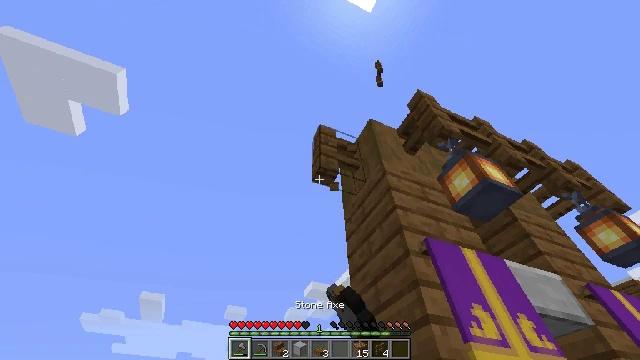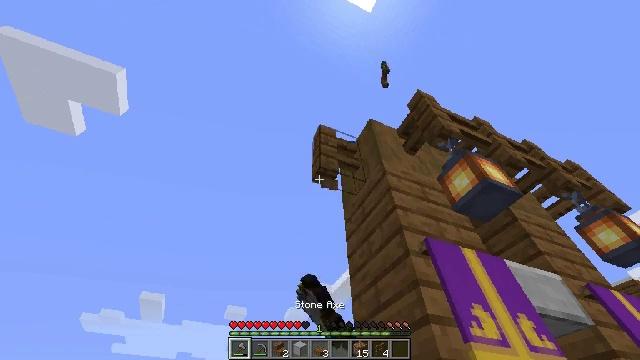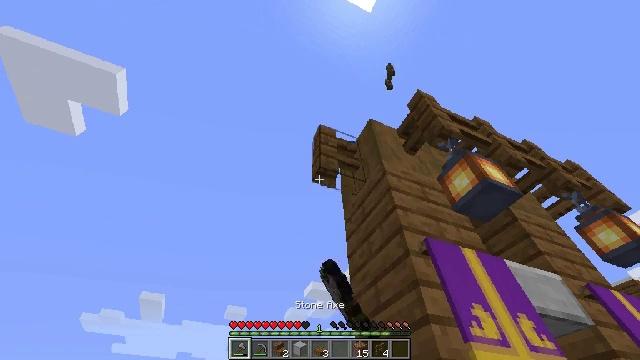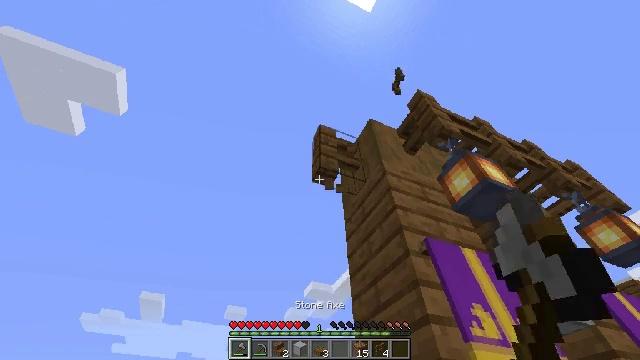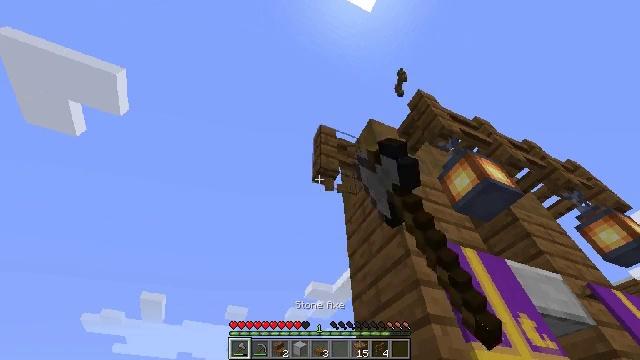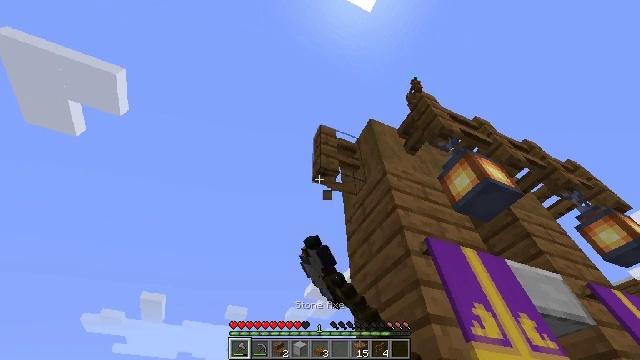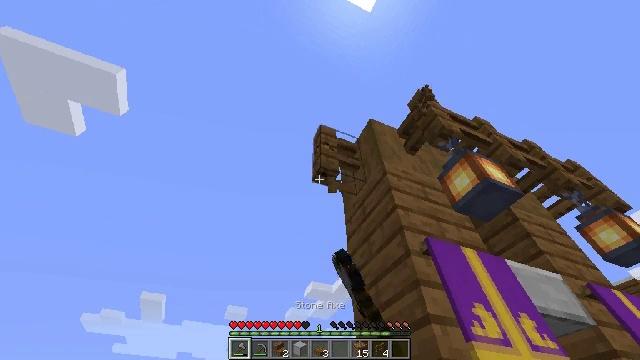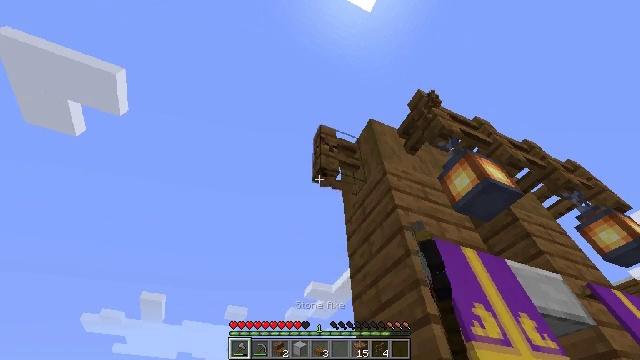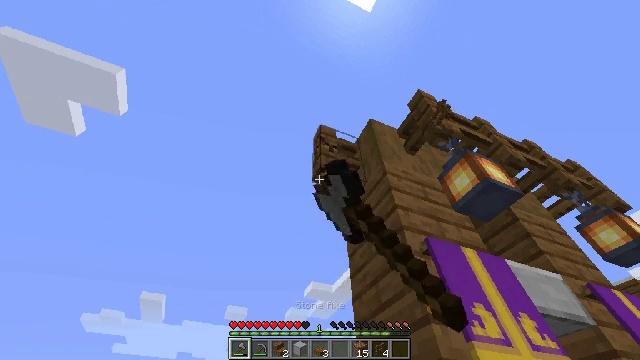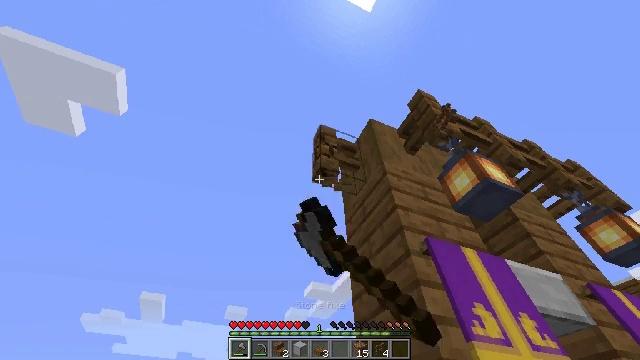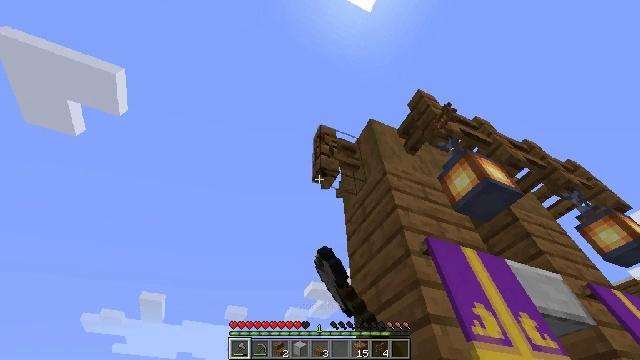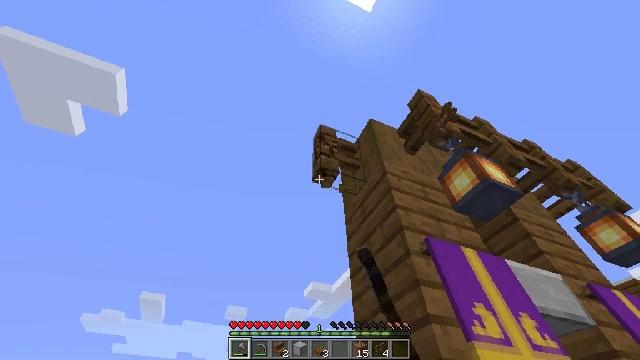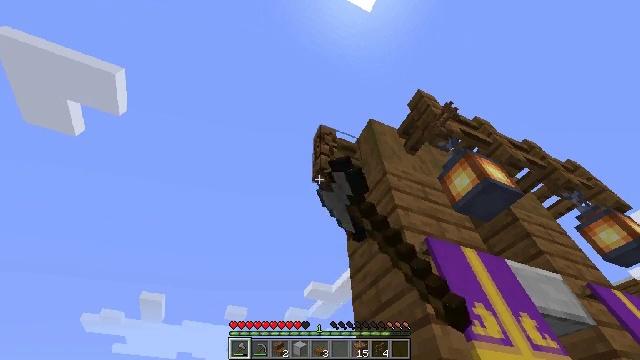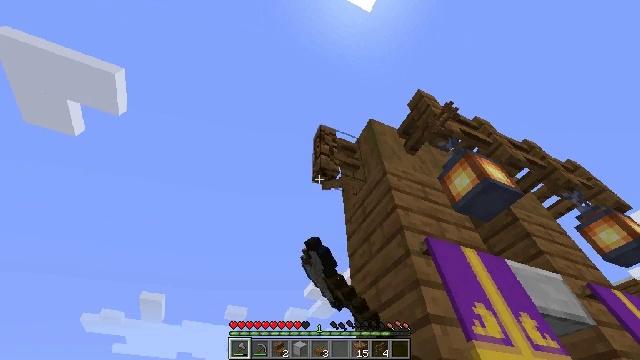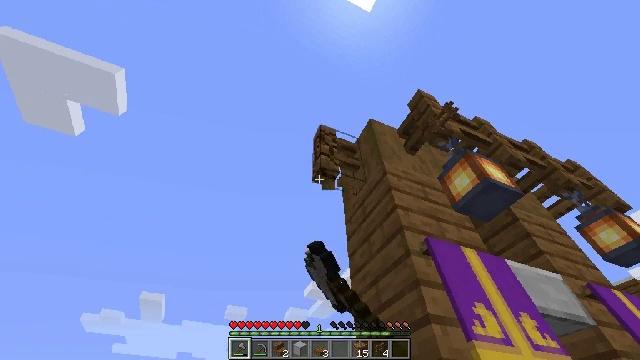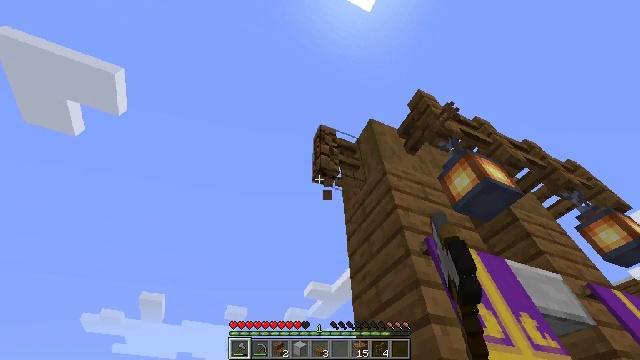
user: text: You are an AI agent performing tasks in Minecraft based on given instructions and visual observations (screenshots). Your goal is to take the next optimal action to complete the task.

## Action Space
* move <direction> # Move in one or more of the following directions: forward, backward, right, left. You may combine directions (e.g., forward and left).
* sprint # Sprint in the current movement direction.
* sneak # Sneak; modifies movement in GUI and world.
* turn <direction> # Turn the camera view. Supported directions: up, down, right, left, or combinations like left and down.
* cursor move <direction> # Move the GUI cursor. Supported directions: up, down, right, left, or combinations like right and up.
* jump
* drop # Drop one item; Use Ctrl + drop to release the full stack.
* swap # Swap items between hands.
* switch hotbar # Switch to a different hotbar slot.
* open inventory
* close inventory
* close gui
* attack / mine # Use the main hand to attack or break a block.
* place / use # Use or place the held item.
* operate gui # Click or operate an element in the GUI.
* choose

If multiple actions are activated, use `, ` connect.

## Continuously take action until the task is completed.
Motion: motion action
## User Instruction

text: Reclaim the spruce fence for reuse.
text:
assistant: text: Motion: attack / mine
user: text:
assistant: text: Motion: attack / mine
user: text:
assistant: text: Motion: attack / mine
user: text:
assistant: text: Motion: attack / mine
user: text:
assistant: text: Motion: attack / mine
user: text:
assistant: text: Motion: attack / mine
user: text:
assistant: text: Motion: attack / mine
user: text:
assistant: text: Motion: attack / mine
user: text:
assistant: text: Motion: attack / mine
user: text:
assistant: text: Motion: attack / mine
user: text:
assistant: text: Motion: attack / mine
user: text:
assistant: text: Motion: attack / mine
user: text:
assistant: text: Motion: attack / mine
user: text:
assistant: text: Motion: attack / mine
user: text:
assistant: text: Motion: attack / mine
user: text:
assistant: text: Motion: attack / mine
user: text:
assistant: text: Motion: attack / mine
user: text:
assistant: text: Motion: attack / mine
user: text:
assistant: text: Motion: attack / mine
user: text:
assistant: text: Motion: attack / mine
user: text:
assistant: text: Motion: attack / mine
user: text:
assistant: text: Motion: attack / mine
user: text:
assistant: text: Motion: attack / mine
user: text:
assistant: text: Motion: attack / mine
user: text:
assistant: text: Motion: attack / mine
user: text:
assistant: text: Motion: attack / mine
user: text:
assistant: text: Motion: move forward, turn right
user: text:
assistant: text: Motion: move forward, turn right
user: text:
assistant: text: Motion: move forward
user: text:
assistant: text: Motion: move forward, turn right